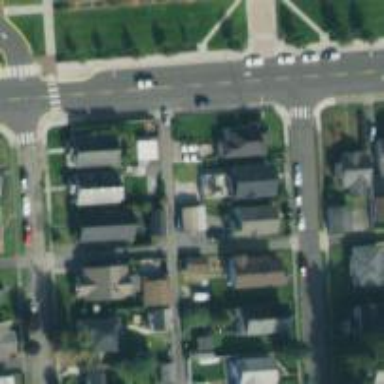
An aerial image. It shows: Alley classified as service road.